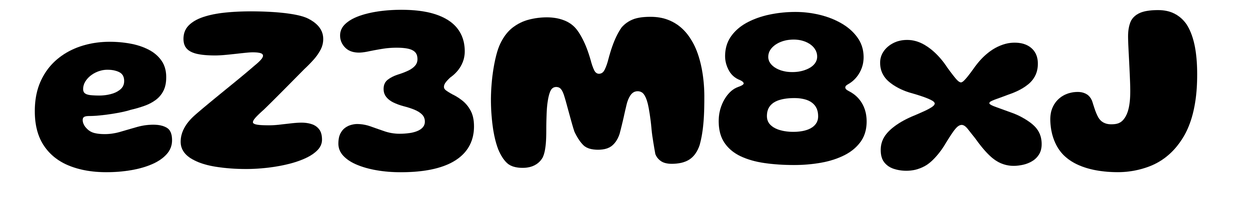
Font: Gluten_Bold